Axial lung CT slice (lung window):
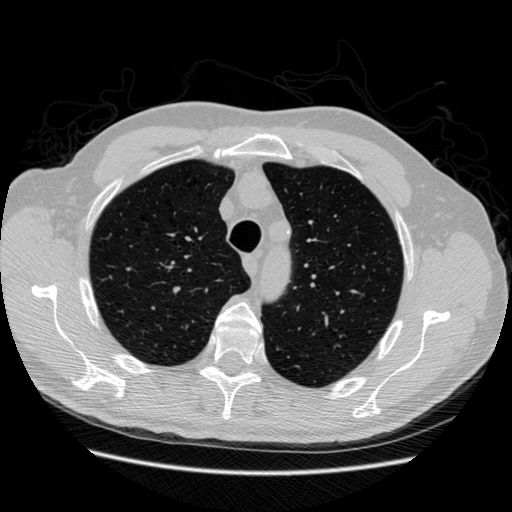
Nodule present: no